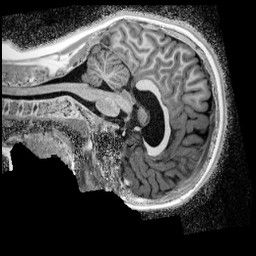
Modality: UNIT1_denoised
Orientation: sagittal
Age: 12
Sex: male
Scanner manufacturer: siemens
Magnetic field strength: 3 T
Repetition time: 4 s
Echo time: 0.00299 s